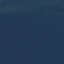
Land use / land cover class: SeaLake